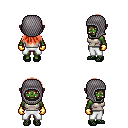
a pixel art fantasy rpg character, female body template, orc, green skin, white pirate shirt, white pants, red unkempt hairstyle, chain hood, gold gloves, ghillies, four views (front, back, left, right), 2x2 character sprite sheet, small pixel art, hard edges, no anti-aliasing